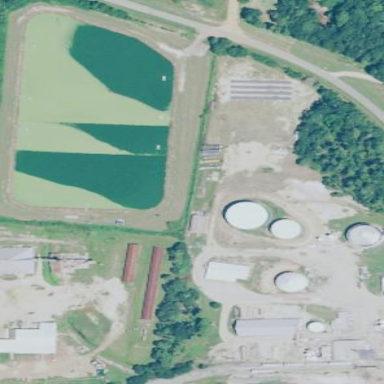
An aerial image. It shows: Wastewater plant.